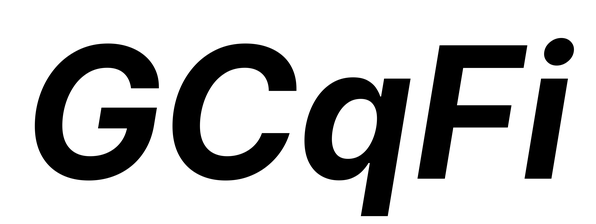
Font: Inter-Italic_Bold_Italic